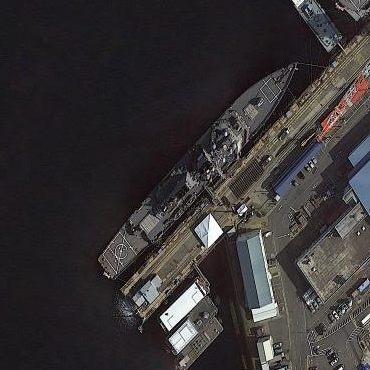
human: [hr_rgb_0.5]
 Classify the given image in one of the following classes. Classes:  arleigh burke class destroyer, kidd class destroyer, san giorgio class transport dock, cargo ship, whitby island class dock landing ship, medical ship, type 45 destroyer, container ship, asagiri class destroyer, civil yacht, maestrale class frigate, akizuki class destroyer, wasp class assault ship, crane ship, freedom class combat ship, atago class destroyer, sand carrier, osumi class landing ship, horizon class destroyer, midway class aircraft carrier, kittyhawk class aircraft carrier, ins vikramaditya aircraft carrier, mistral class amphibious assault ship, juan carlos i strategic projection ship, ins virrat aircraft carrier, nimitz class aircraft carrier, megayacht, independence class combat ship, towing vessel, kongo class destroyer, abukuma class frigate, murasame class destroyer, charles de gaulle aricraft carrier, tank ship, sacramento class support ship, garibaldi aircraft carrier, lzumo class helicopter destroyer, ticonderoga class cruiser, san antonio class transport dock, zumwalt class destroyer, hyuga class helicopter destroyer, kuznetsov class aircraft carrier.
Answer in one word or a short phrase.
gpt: Arleigh Burke class destroyer